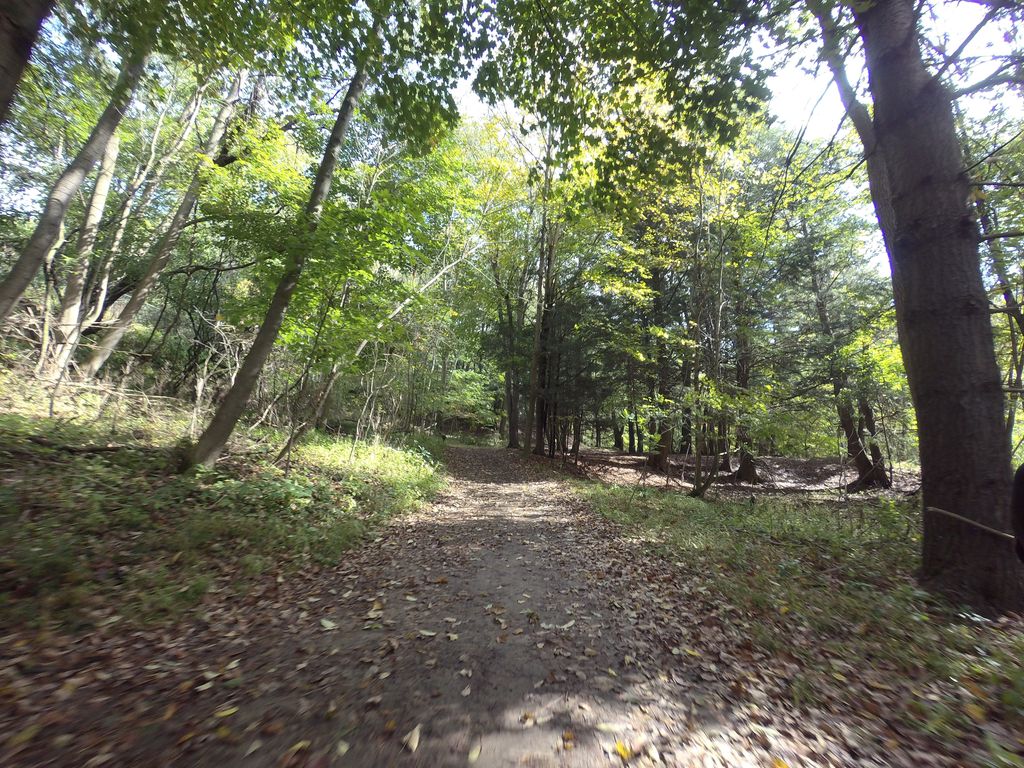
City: hamilton